Interaction volume radius: 5 \u00c5
Interaction volume height: 15 \u00c5
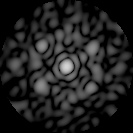
Disorder parameter: 0.7093